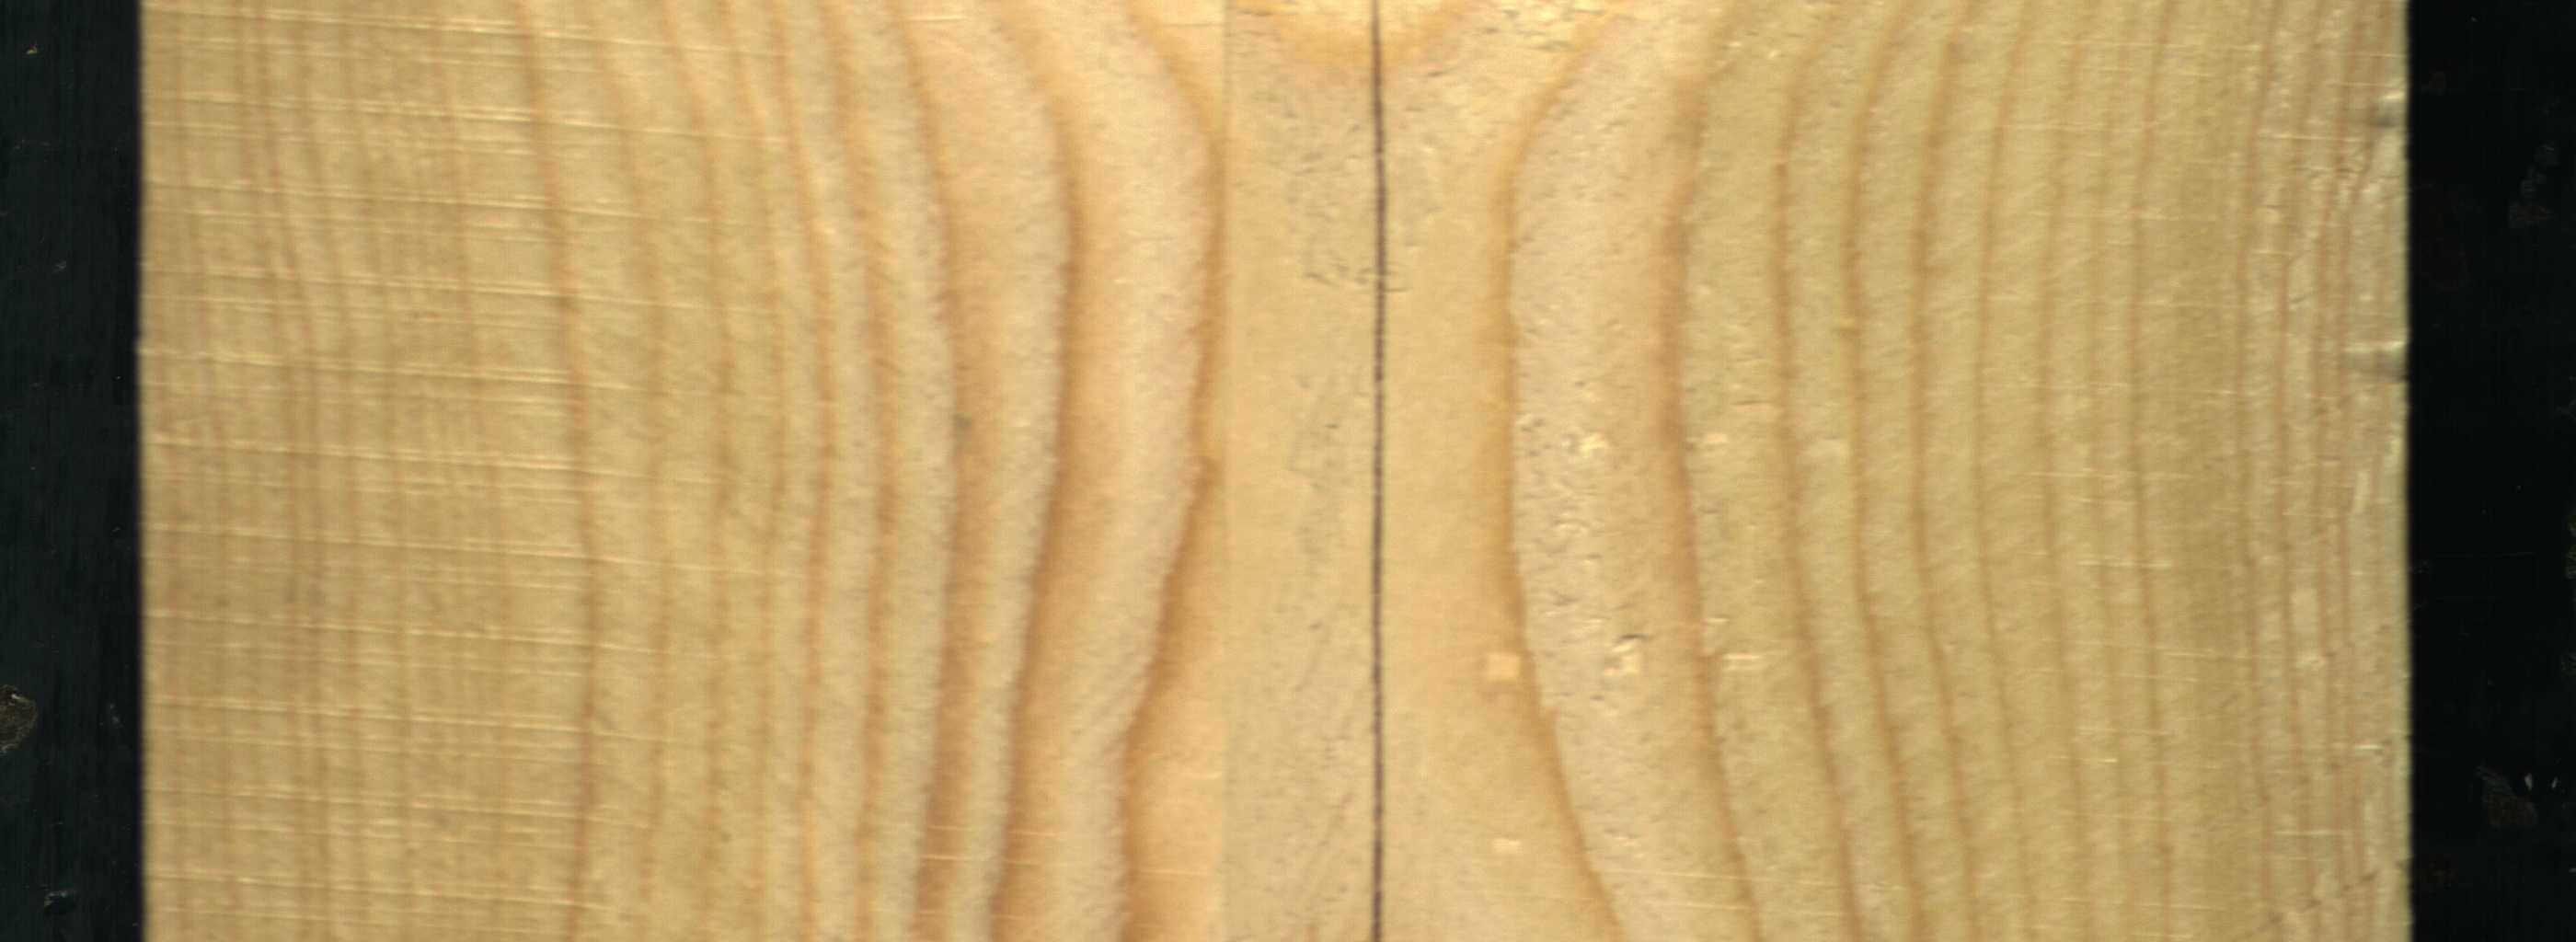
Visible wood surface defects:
Crack